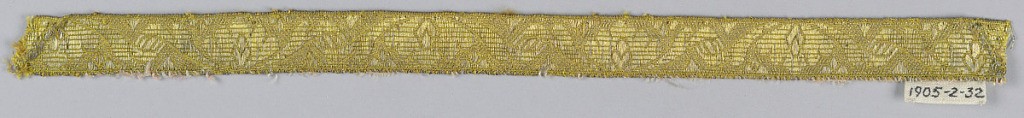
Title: Trimming
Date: early 18th century
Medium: silk, metallic thread Technique: woven
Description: Design of flower and leaves placed alternately up and down. In yellow and metallic thread.